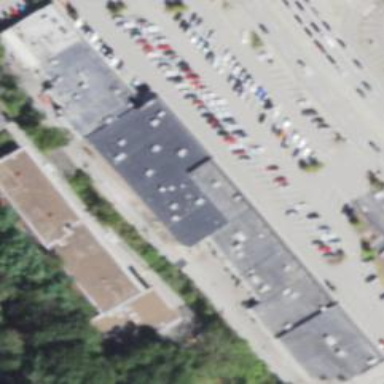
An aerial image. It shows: Retail building.